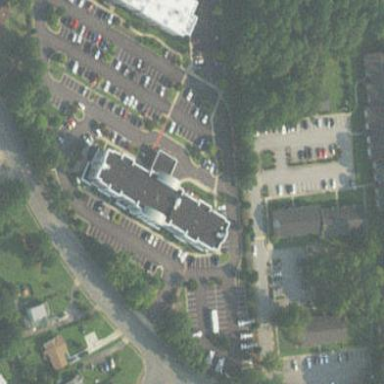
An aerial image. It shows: Hotel building.